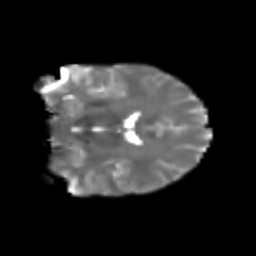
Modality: T2w
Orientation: coronal
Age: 23
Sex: male
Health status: healthy